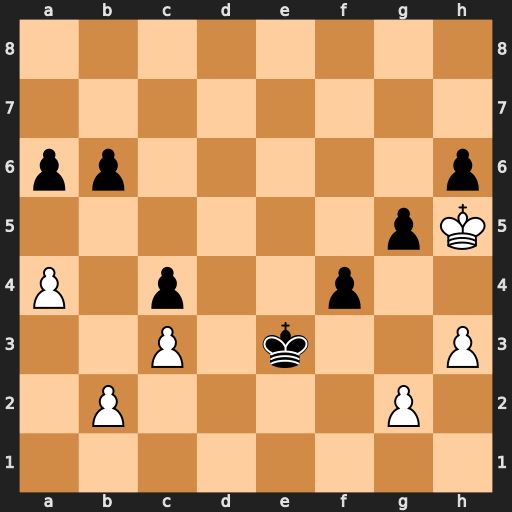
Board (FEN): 8/8/pp5p/6pK/P1p2p2/2P1k2P/1P4P1/8
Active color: w
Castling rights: -
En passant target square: -
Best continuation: Kxh6 Kd3 Kxg5 Kc2 h4 Kxb2 h5